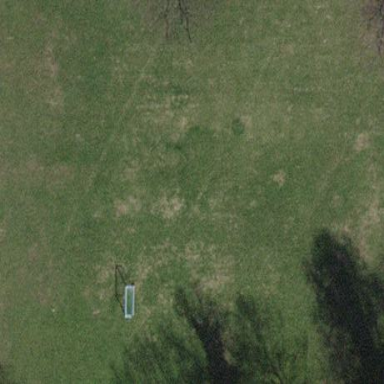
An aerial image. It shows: Grass pitch designated for multiple sports activities.